Aerial crown-view tile of a tropical tree (Barro Colorado Island, Panama), acquired 20250915:
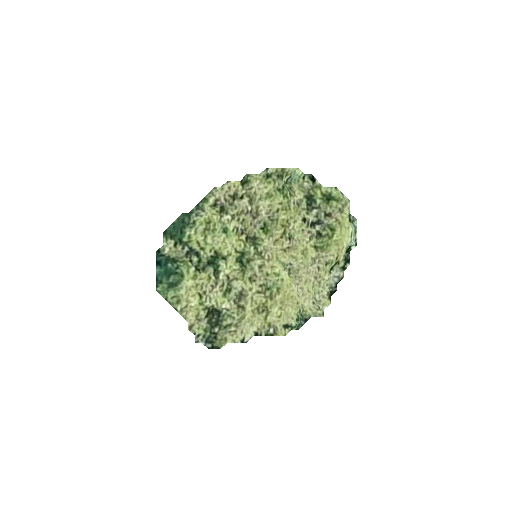
Species: Quararibea stenophylla
GBIF accepted scientific name: Quararibea stenophylla
Crown area: 37.421 m²